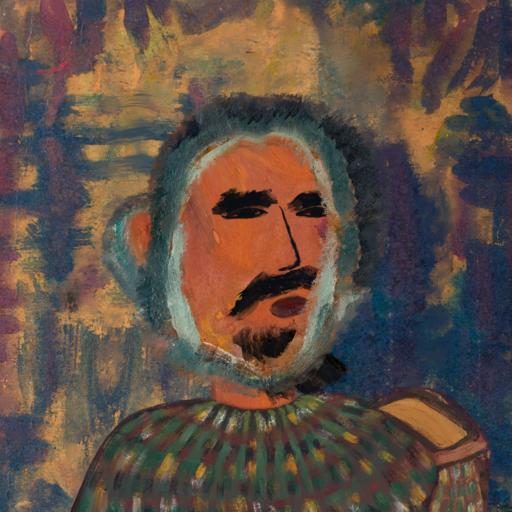
Background: InTheSun, Head And Neck Side: Mother_And_Son_Son, Face Side: Mosgoul, Bust: After_Raid, Hair Side: Boggyland, Head Accessory: Blank, Second Necklace: Blank, Necklace: Blank, Baby: Blank